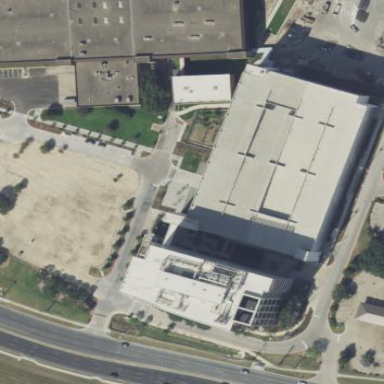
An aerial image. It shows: Multi-storey parking building.